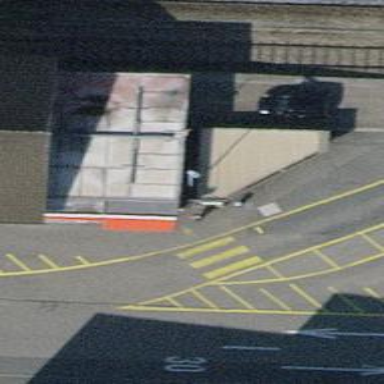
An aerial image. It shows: Convenience shop.